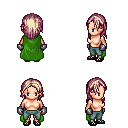
a pixel art fantasy rpg character, female body template, human, light skin, green cape, teal pants, white blonde long hairstyle, metal gloves, ghillies, four views (front, back, left, right), 2x2 character sprite sheet, small pixel art, hard edges, no anti-aliasing